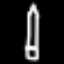
Label: pencil